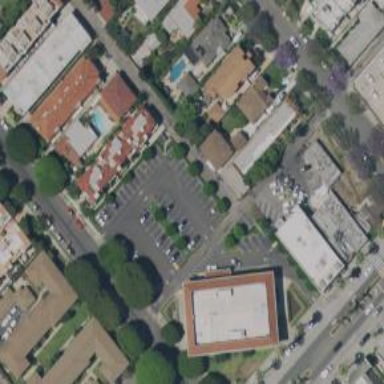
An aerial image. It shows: Asphalt alleyway designated as service road. It is lined with retail establishments.